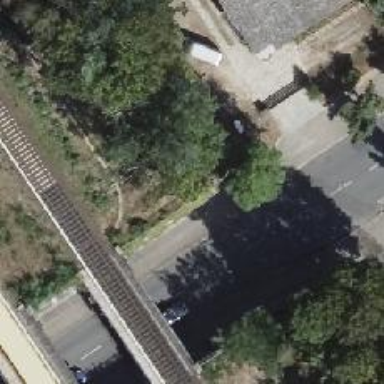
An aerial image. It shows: Abandoned railway bridge that is part of historic railway.